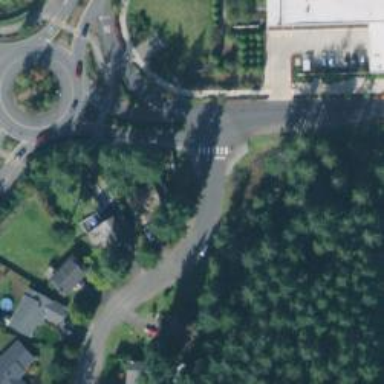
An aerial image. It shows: Marked crossing with zebra markings on the road.